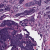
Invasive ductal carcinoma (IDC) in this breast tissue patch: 0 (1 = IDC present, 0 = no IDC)